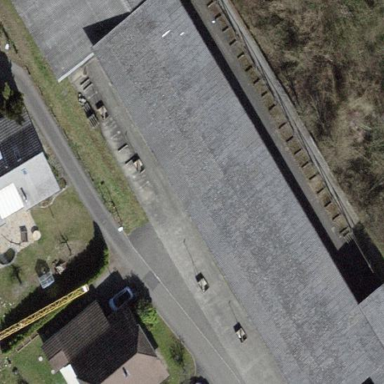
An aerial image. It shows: View of roof of building.